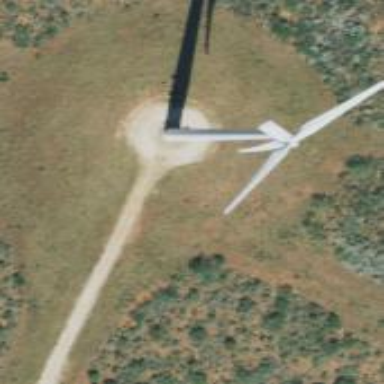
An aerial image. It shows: Wind generator using horizontal axis wind turbines.